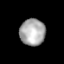
Tissue: lung
Cell type: Others
Senescence score: 0.237
Nuclear area (px): 662
Mean DAPI intensity: 171.66